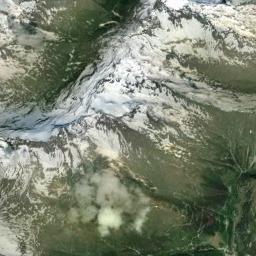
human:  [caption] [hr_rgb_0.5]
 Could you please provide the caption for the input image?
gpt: The snow berg is consist of green plants,Bare land and white snow .

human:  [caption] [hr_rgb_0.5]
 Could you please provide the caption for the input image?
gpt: The snowberg is partly covered with snow and ice and the color of the mountain is brown .

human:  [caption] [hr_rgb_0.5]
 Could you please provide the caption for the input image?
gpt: The snowberg is covered with snow .

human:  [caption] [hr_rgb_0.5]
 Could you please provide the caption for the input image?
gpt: White, Brown, And green transitions from the peaks to the bottom of the peaks in the Snow Mountain Range .

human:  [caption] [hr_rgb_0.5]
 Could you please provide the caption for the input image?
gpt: There are much snow and some green land on the snowberg .